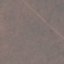
Land use / land cover: HerbaceousVegetation